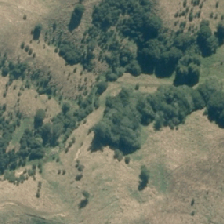
Land cover: manuka_kanuka